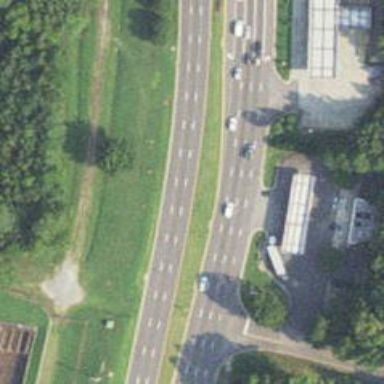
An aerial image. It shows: Asphalt trunk highway which is also expressway.